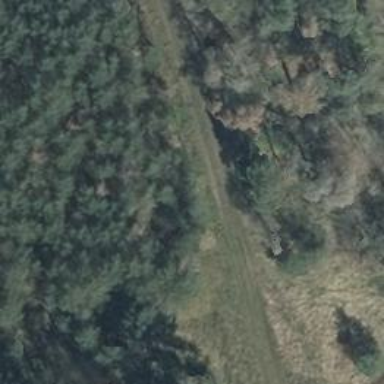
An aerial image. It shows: Track with grade 4 tracktype.